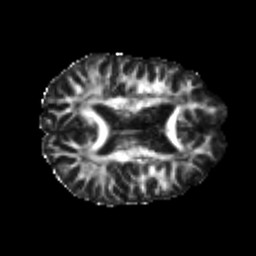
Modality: FA
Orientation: axial
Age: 23
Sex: female
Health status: healthy
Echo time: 0.074 s